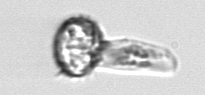
Label: Protoperidinium